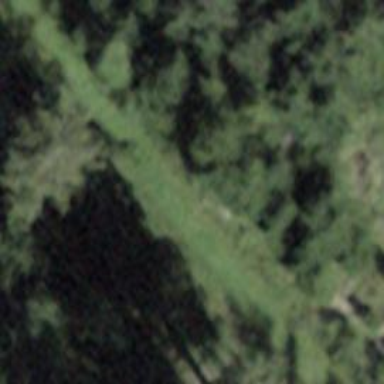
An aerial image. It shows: Track with grass surface. The track type is grade3.